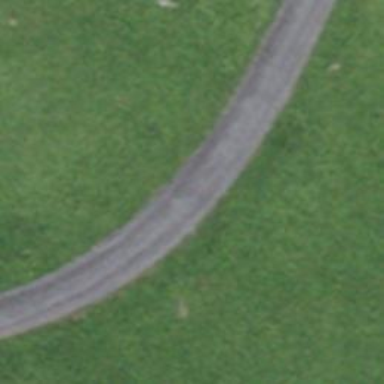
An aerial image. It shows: Gravel track with grade2 tracktype.